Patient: sex M, age 49
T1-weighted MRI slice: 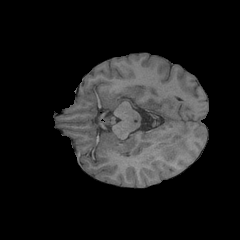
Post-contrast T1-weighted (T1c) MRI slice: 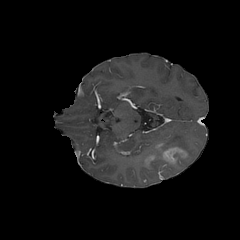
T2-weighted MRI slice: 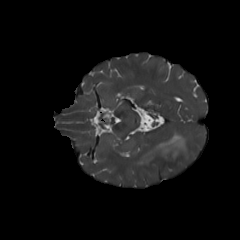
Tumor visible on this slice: yes
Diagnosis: Glioblastoma, IDH-wildtype
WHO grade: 4